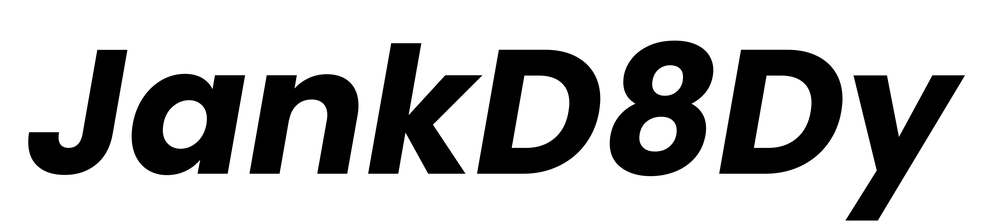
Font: Poppins-BoldItalic